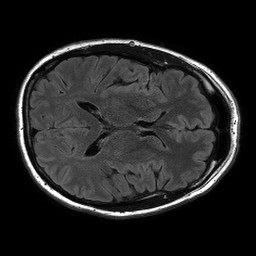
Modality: FLAIR
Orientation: axial
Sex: male
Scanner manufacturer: philips
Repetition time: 11 s
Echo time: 0.125 s